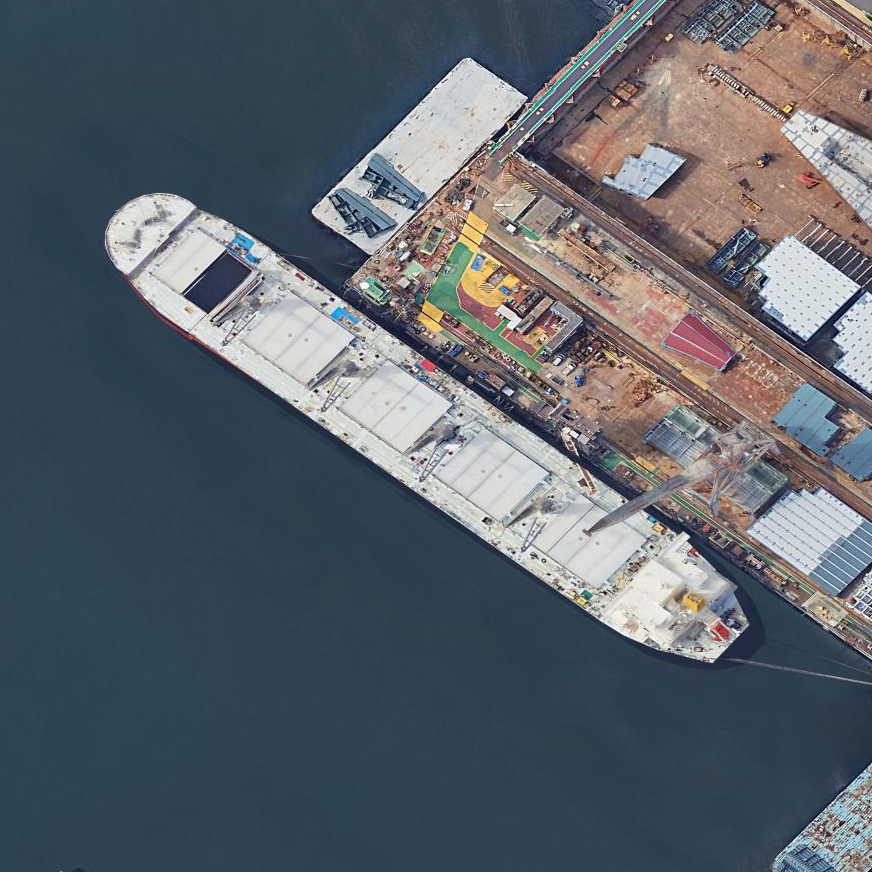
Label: civil